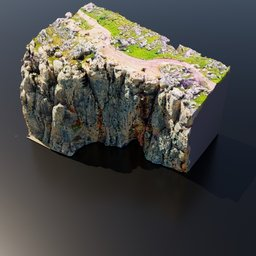
Label: nature